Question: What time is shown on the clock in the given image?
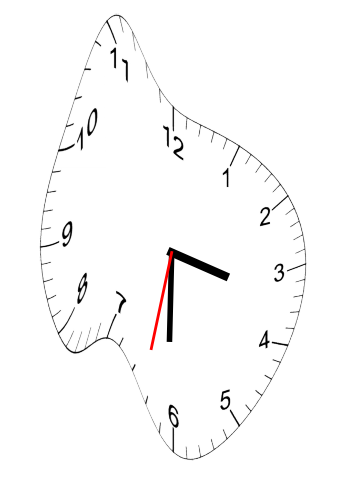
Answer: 03:30:32